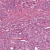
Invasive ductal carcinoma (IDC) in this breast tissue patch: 1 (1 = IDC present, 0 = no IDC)